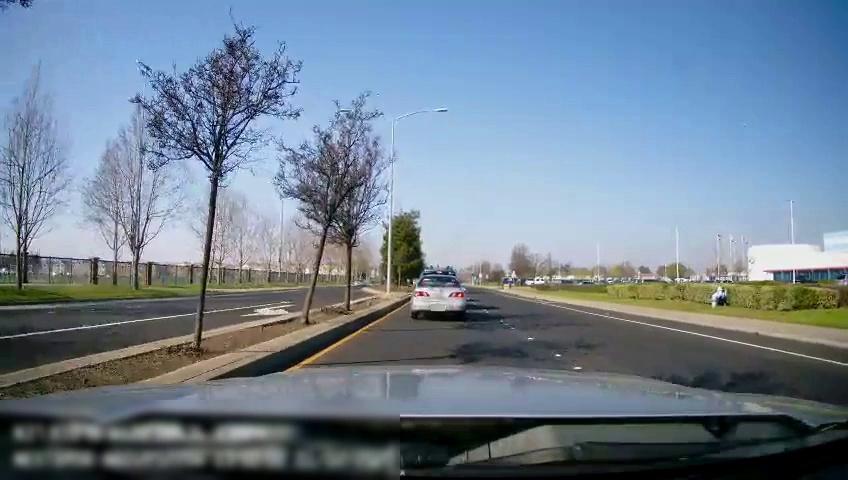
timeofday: Day
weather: Sunny
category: Drivable Space
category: Drivable Space
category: Vehicles | Car
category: Vehicles | Truck
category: Vehicles | SUV
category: Vehicles | Car
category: Lanes | Current Lane
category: Lanes | Current Lane
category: Lanes | Alternate Lane
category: Lanes | Opposite Lane